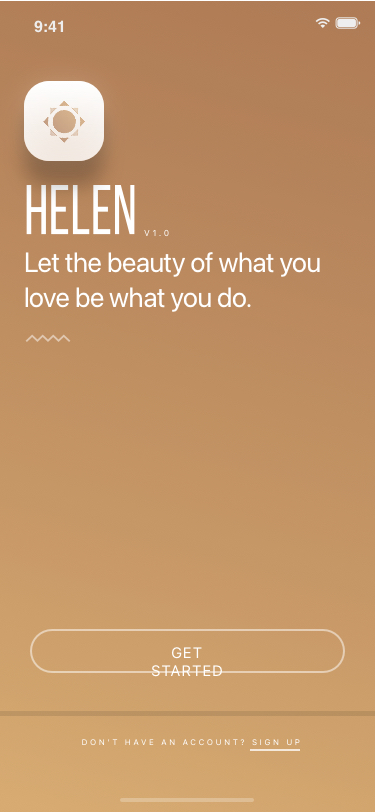
Text in this UI design:
Don’t have an account? Sign up
GET STARTED
Let the beauty of what you love be what you do.
V1.0
9:41